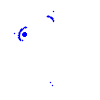
Particle: pion